Question: I am working on my about page and having trouble with this. Trying to align the (years or pending) to the right side of the column. See image for example.
Top is how it looks now. Bottom image is how I want it to look.

Site is located at <URL>
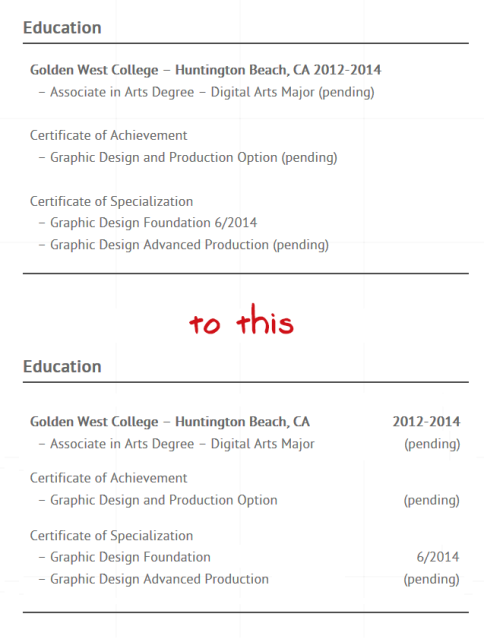
Answer: Try to use span and then set the style equals 'float:right'
'''
<span style="float:right">pending </span>
'''